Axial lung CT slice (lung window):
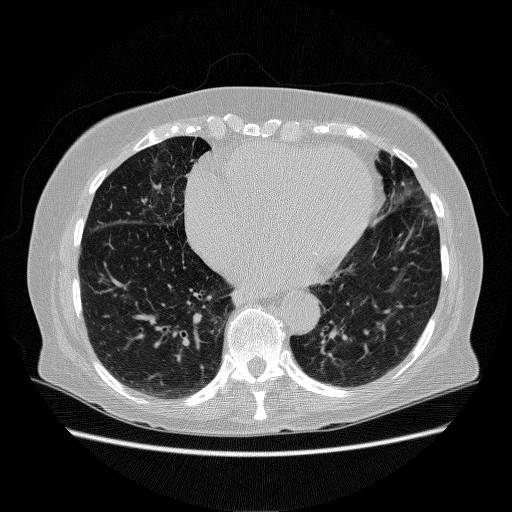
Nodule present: no